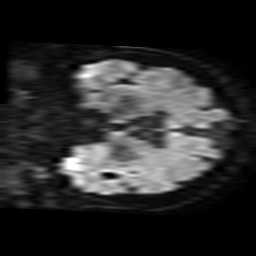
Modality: TRACE
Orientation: coronal
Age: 84
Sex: female
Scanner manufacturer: philips
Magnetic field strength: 3 T
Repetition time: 4.405 s
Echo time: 0.06069 s